You are looking at the envelope spectrum of a bearing's vibration signal. The marked vertical lines are the theoretical fault frequencies for the outer race, inner race, rolling elements, and cage. Determine the bearing's health state. Answer with exactly one of: normal, inner_race, outer_race, ball.
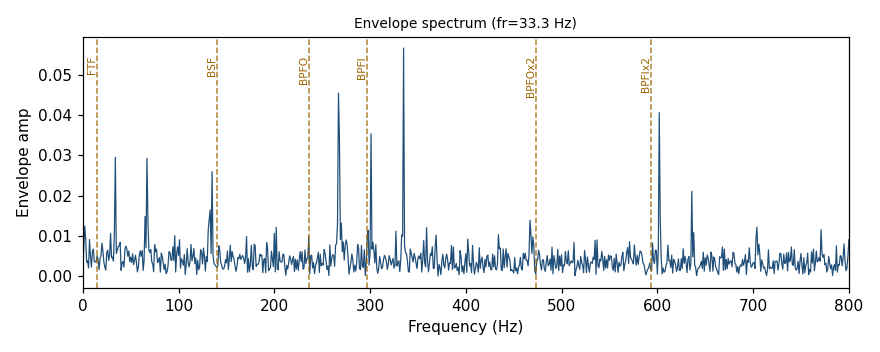
Answer: inner_race